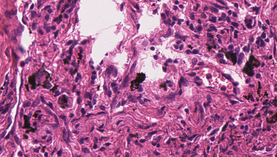
Tumor epithelial tissue: no
Tumor-associated stroma tissue: yes
Normal tissue: no